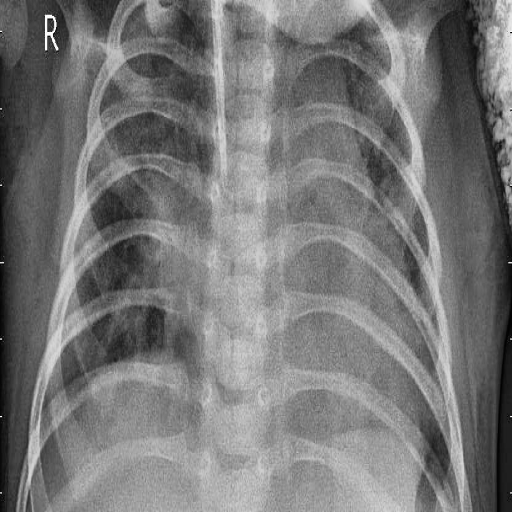
Finding: PNEUMONIA